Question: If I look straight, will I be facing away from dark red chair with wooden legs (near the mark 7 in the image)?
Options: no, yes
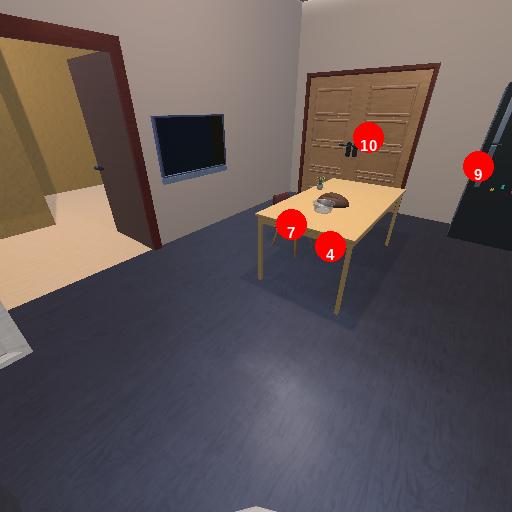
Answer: no